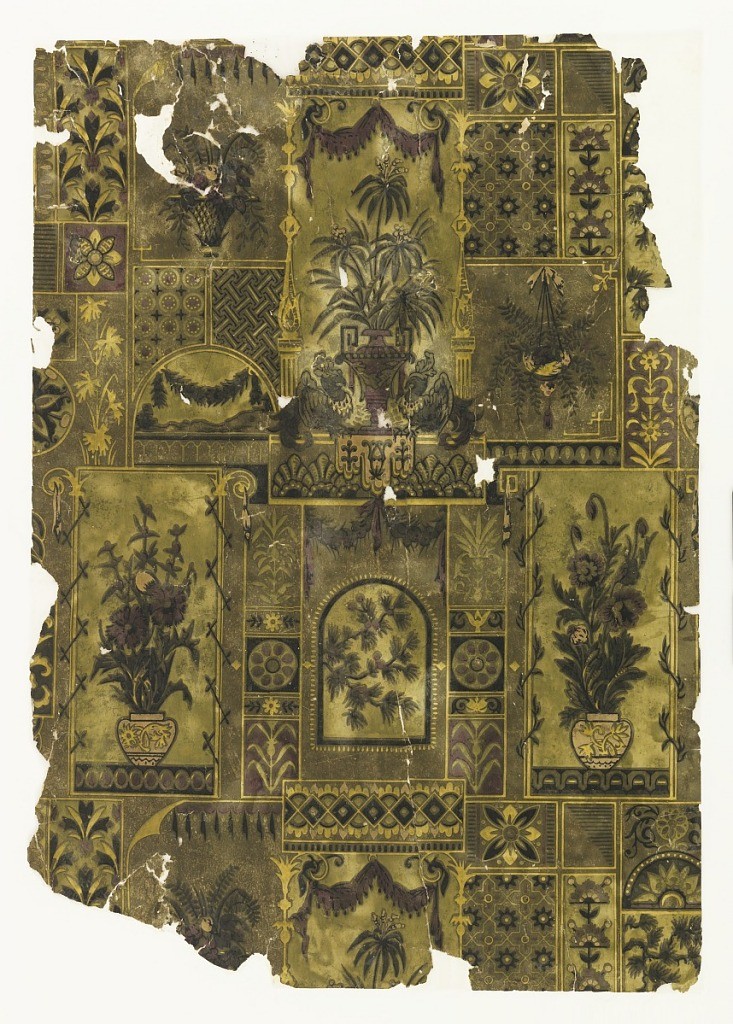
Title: Sidewall
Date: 1880–90
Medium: Machine-printed paper
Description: Japonaiserie pattern of rectangular panels of various sizes containing vases of flowers, assymetric format. Printed in olive green, black, plum and yellow.